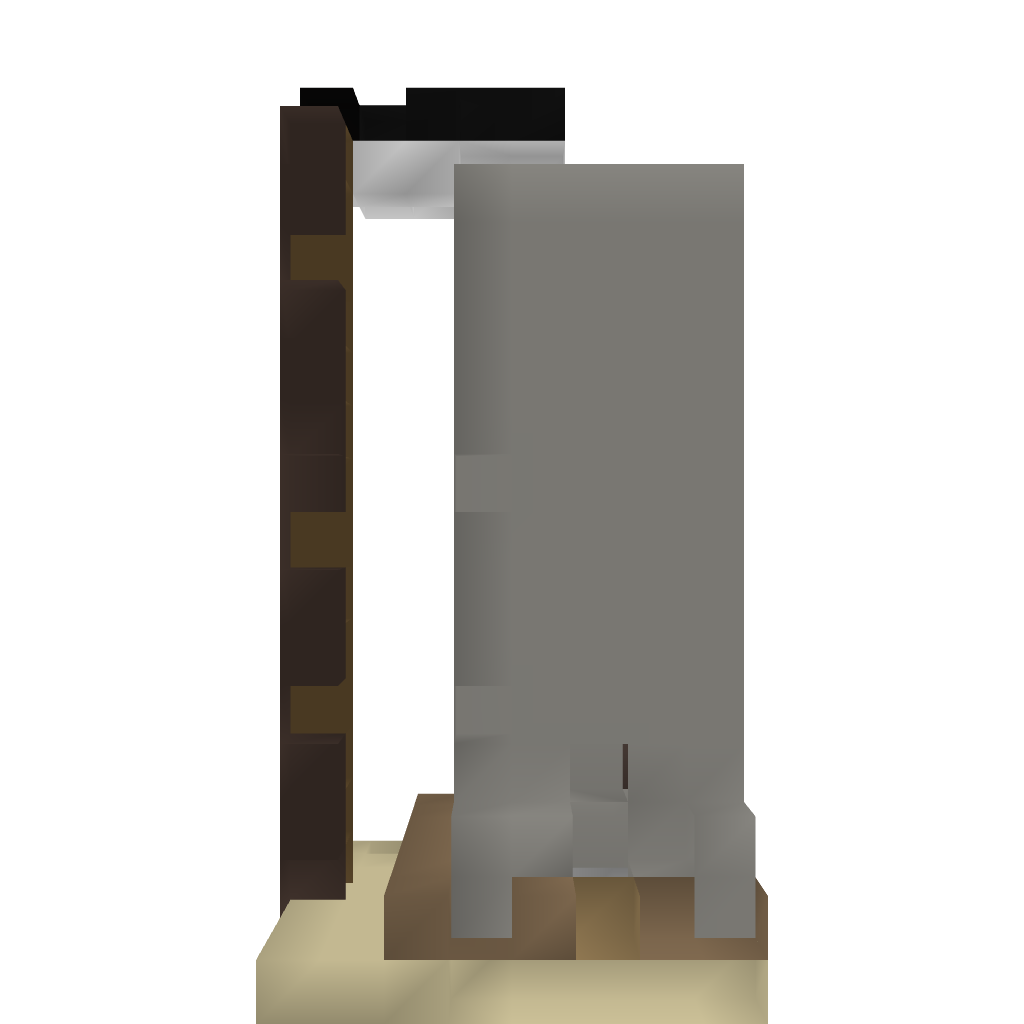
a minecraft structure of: Zombie Sorter